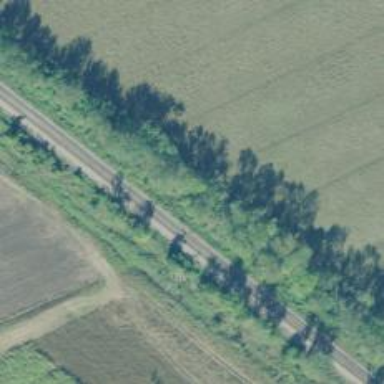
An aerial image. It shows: Railway track.